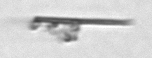
Label: fiber_TAG_external_detritus